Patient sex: M
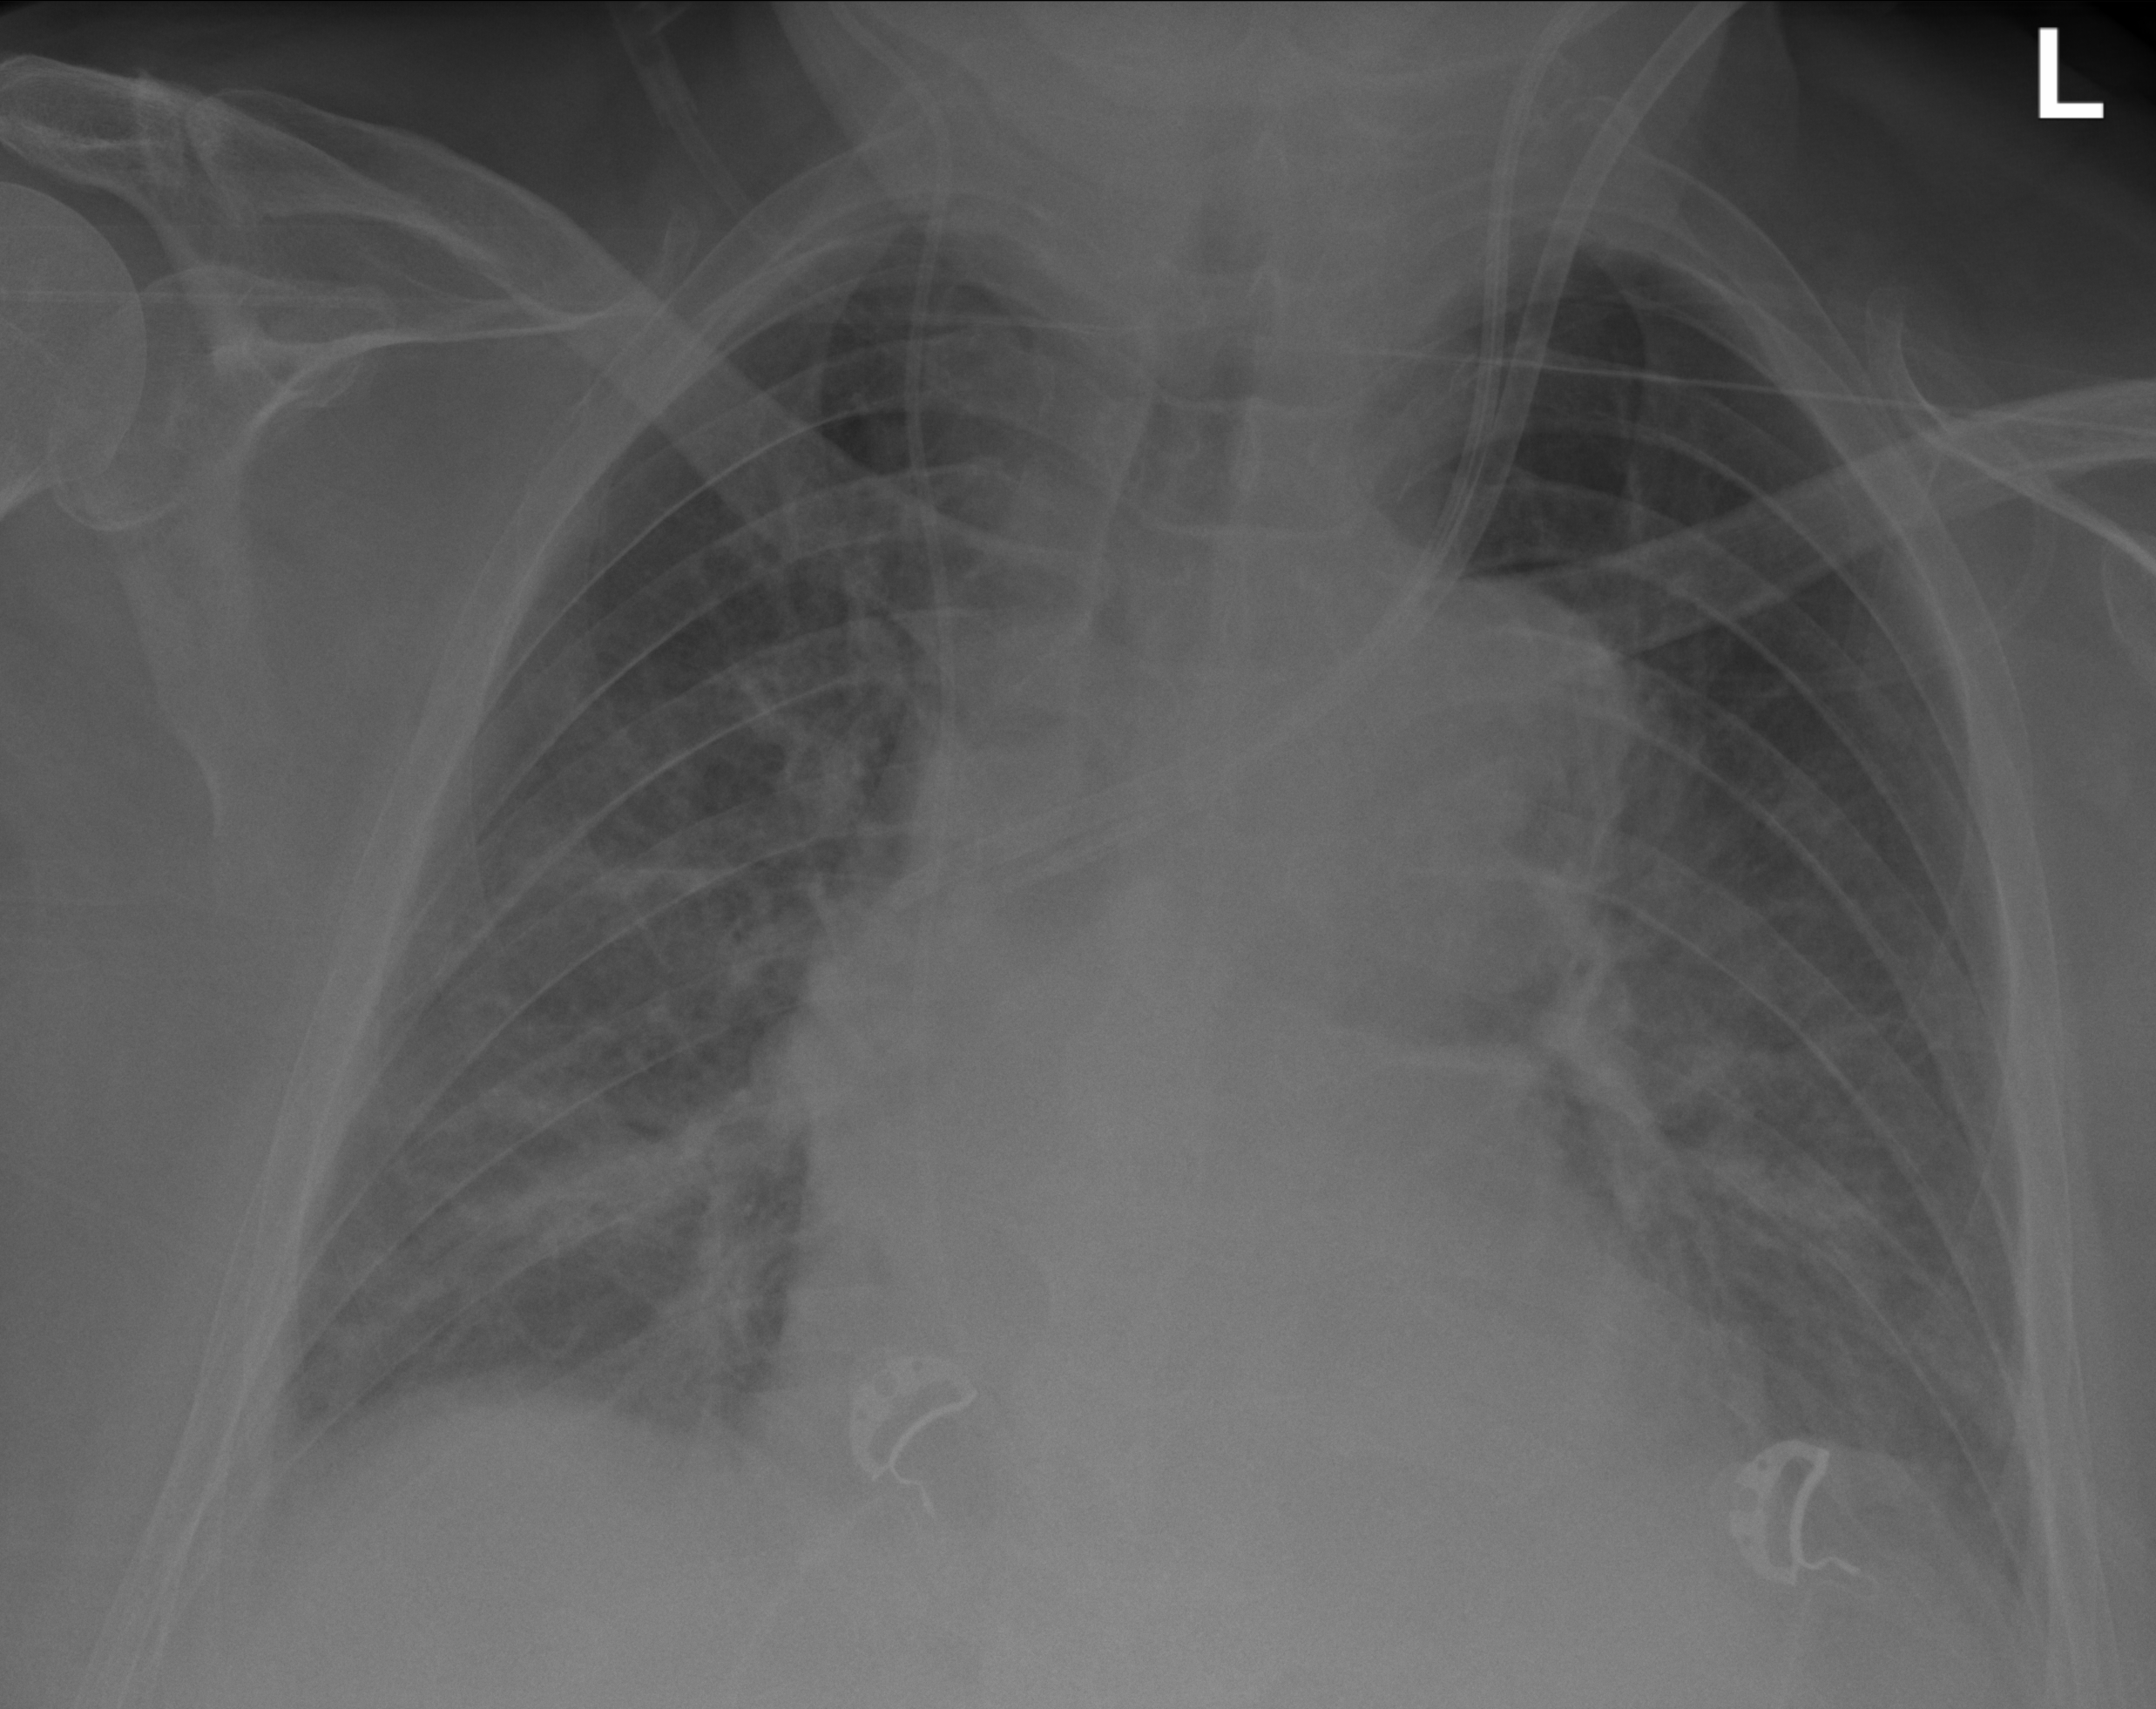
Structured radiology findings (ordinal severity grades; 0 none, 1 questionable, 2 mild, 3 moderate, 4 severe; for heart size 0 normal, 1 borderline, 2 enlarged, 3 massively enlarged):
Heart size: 2
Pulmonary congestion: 3
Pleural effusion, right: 2
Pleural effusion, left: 2
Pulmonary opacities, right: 2
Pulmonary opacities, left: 2
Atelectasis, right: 2
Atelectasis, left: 2